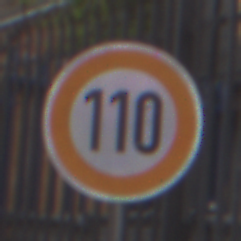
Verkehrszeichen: Geschwindigkeit110
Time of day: MorningAfternoon
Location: Outdoor (Urban)
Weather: Overcast
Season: NotSpecified
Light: Natural